Question: Running SQL-server 2005 and having a database model, in a simplified version, that looks like the image below.
The model is working pretty well but my problem is when I would like to add a reference between Subscriptions and Addresses or Ports. If I create an ordinary FK between Subscriptions.port_id and Ports.id it will be possible to like to a Port/Addresses that has a reference to another Customer than the one references by the Subscription.
I would like to know if it's possible to avoid this problem or if I'll have to handle the problem in the code and with the risk of inconsistent data?

The addresses and ports are pre-populate and exists before the Customers are created
Some subscription will be connected to an Address, some to Ports and some Subscriptions will only have the connection to the Customer.
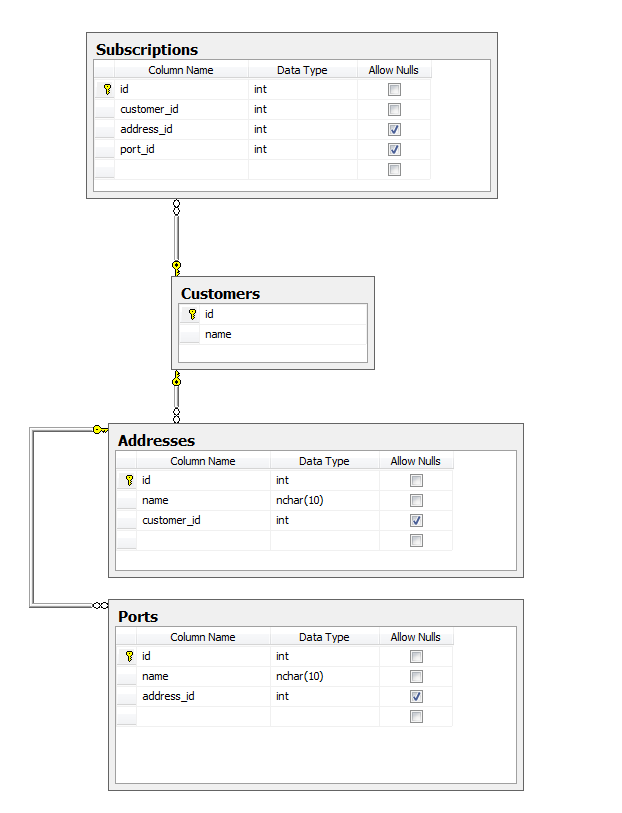
Answer: 1) What Quassnoi said
2) If, for whatever reason, you do want to maintain the current structure of the tables:
'''
ALTER TABLE Addresses ADD CONSTRAINT UQ_Addresses_WithCustomers (Id,Customer_ID)
ALTER TABLE Ports ADD CONSTRAINT UQ_Ports_WithAddresses (Id,Address_ID)
'''
These add superkeys to these two tables, so that they can be referenced by foreign key constraints
'''
ALTER TABLE Subscriptions ADD
CONSTRAINT FK_Subscription_Addresses (Address_ID,Customer_ID)
references Addresses (Id,Customer_ID)
ALTER TABLE Subscriptions ADD
CONSTRAINT FK_Subscription_Ports (Port_ID,Address_ID)
references Ports (ID, Address_ID)
'''
These foreign keys now enforce that you're matching a row in the addresses table that matches both the address_id and the client_id.
And also, presumably you don't have this yet:
'''
ALTER TABLE Subscriptions ADD
CONSTRAINT CK_Subscription_EnhancedNUllability CHECK
(Port_ID is null or Address_ID is not null)
'''
Because otherwise you could have a null address_id and a non-null port_id in the subscriptions table, and that isn't checkable (the foreign key constraints wouldn't apply because address_id is null)
---
Re: The addresses and ports are pre-populated and exist before the Customers are created
I'd create separate tables for these, with no nullable columns, and then introduce new tables (ClientAddresses, ClientPorts) that have foreign keys to these Address, Ports and Client tables. Then change the above to have Subscriptions reference the ClientAddresses/Ports tables instead. In short, the only table I'd leave with nullable columns would be the subscriptions table, and the above constraints should be sufficient there. So you'd have:
'''
CREATE TABLE Addresses (
AddressID int IDENTITY(1,1) not null,
Name nchar(10) not null,
constraint PK_Addresses PRIMARY KEY (AddressID),
constraint UQ_Address_Names UNIQUE (Name)
)
CREATE TABLE ClientAddresses (
ClientID int not null,
AddressID int not null,
constraint PK_ClientAddresses PRIMARY KEY (AddressID) /*This also prevents the same address being assigned to multiple clients */,
constraint FK_ClientAddresses_Clients FOREIGN KEY (ClientID) references Clients (ID),
constraint FK_ClientAddresses_Addresses FOREIGN KEY (AddressID) references Addresses (AddressID),
constraint UQ_ClientAddresses_WithClients UNIQUE (ClientID,AddressID)
)
'''
with 'UQ_ClientAddresses_WithClients' being used as the target for the foreign key relationship from subscriptions.